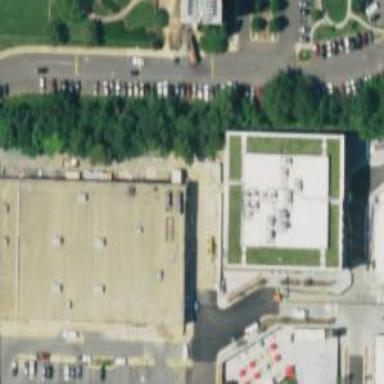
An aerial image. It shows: Retail building.